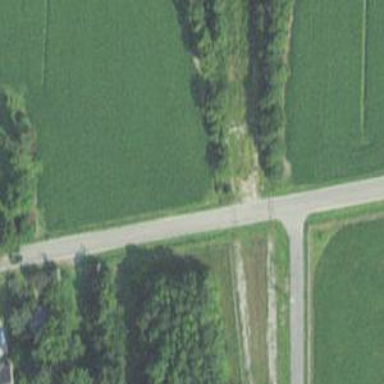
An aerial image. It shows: Tertiary road.